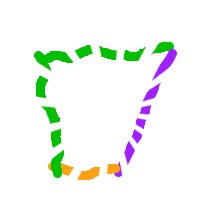
Shape: trapezoid